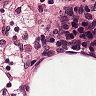
Metastatic tissue present: no